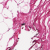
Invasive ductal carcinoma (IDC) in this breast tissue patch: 0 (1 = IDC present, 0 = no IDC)